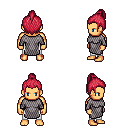
a pixel art fantasy rpg character, male body template, human, tanned skin, chain mail, white pants, ruby red short topknot hairstyle, four views (front, back, left, right), 2x2 character sprite sheet, small pixel art, hard edges, no anti-aliasing